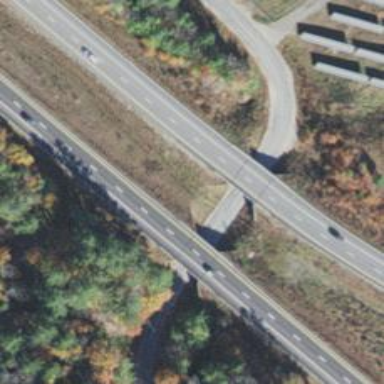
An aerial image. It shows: Asphalt bridge on motorway.